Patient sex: M
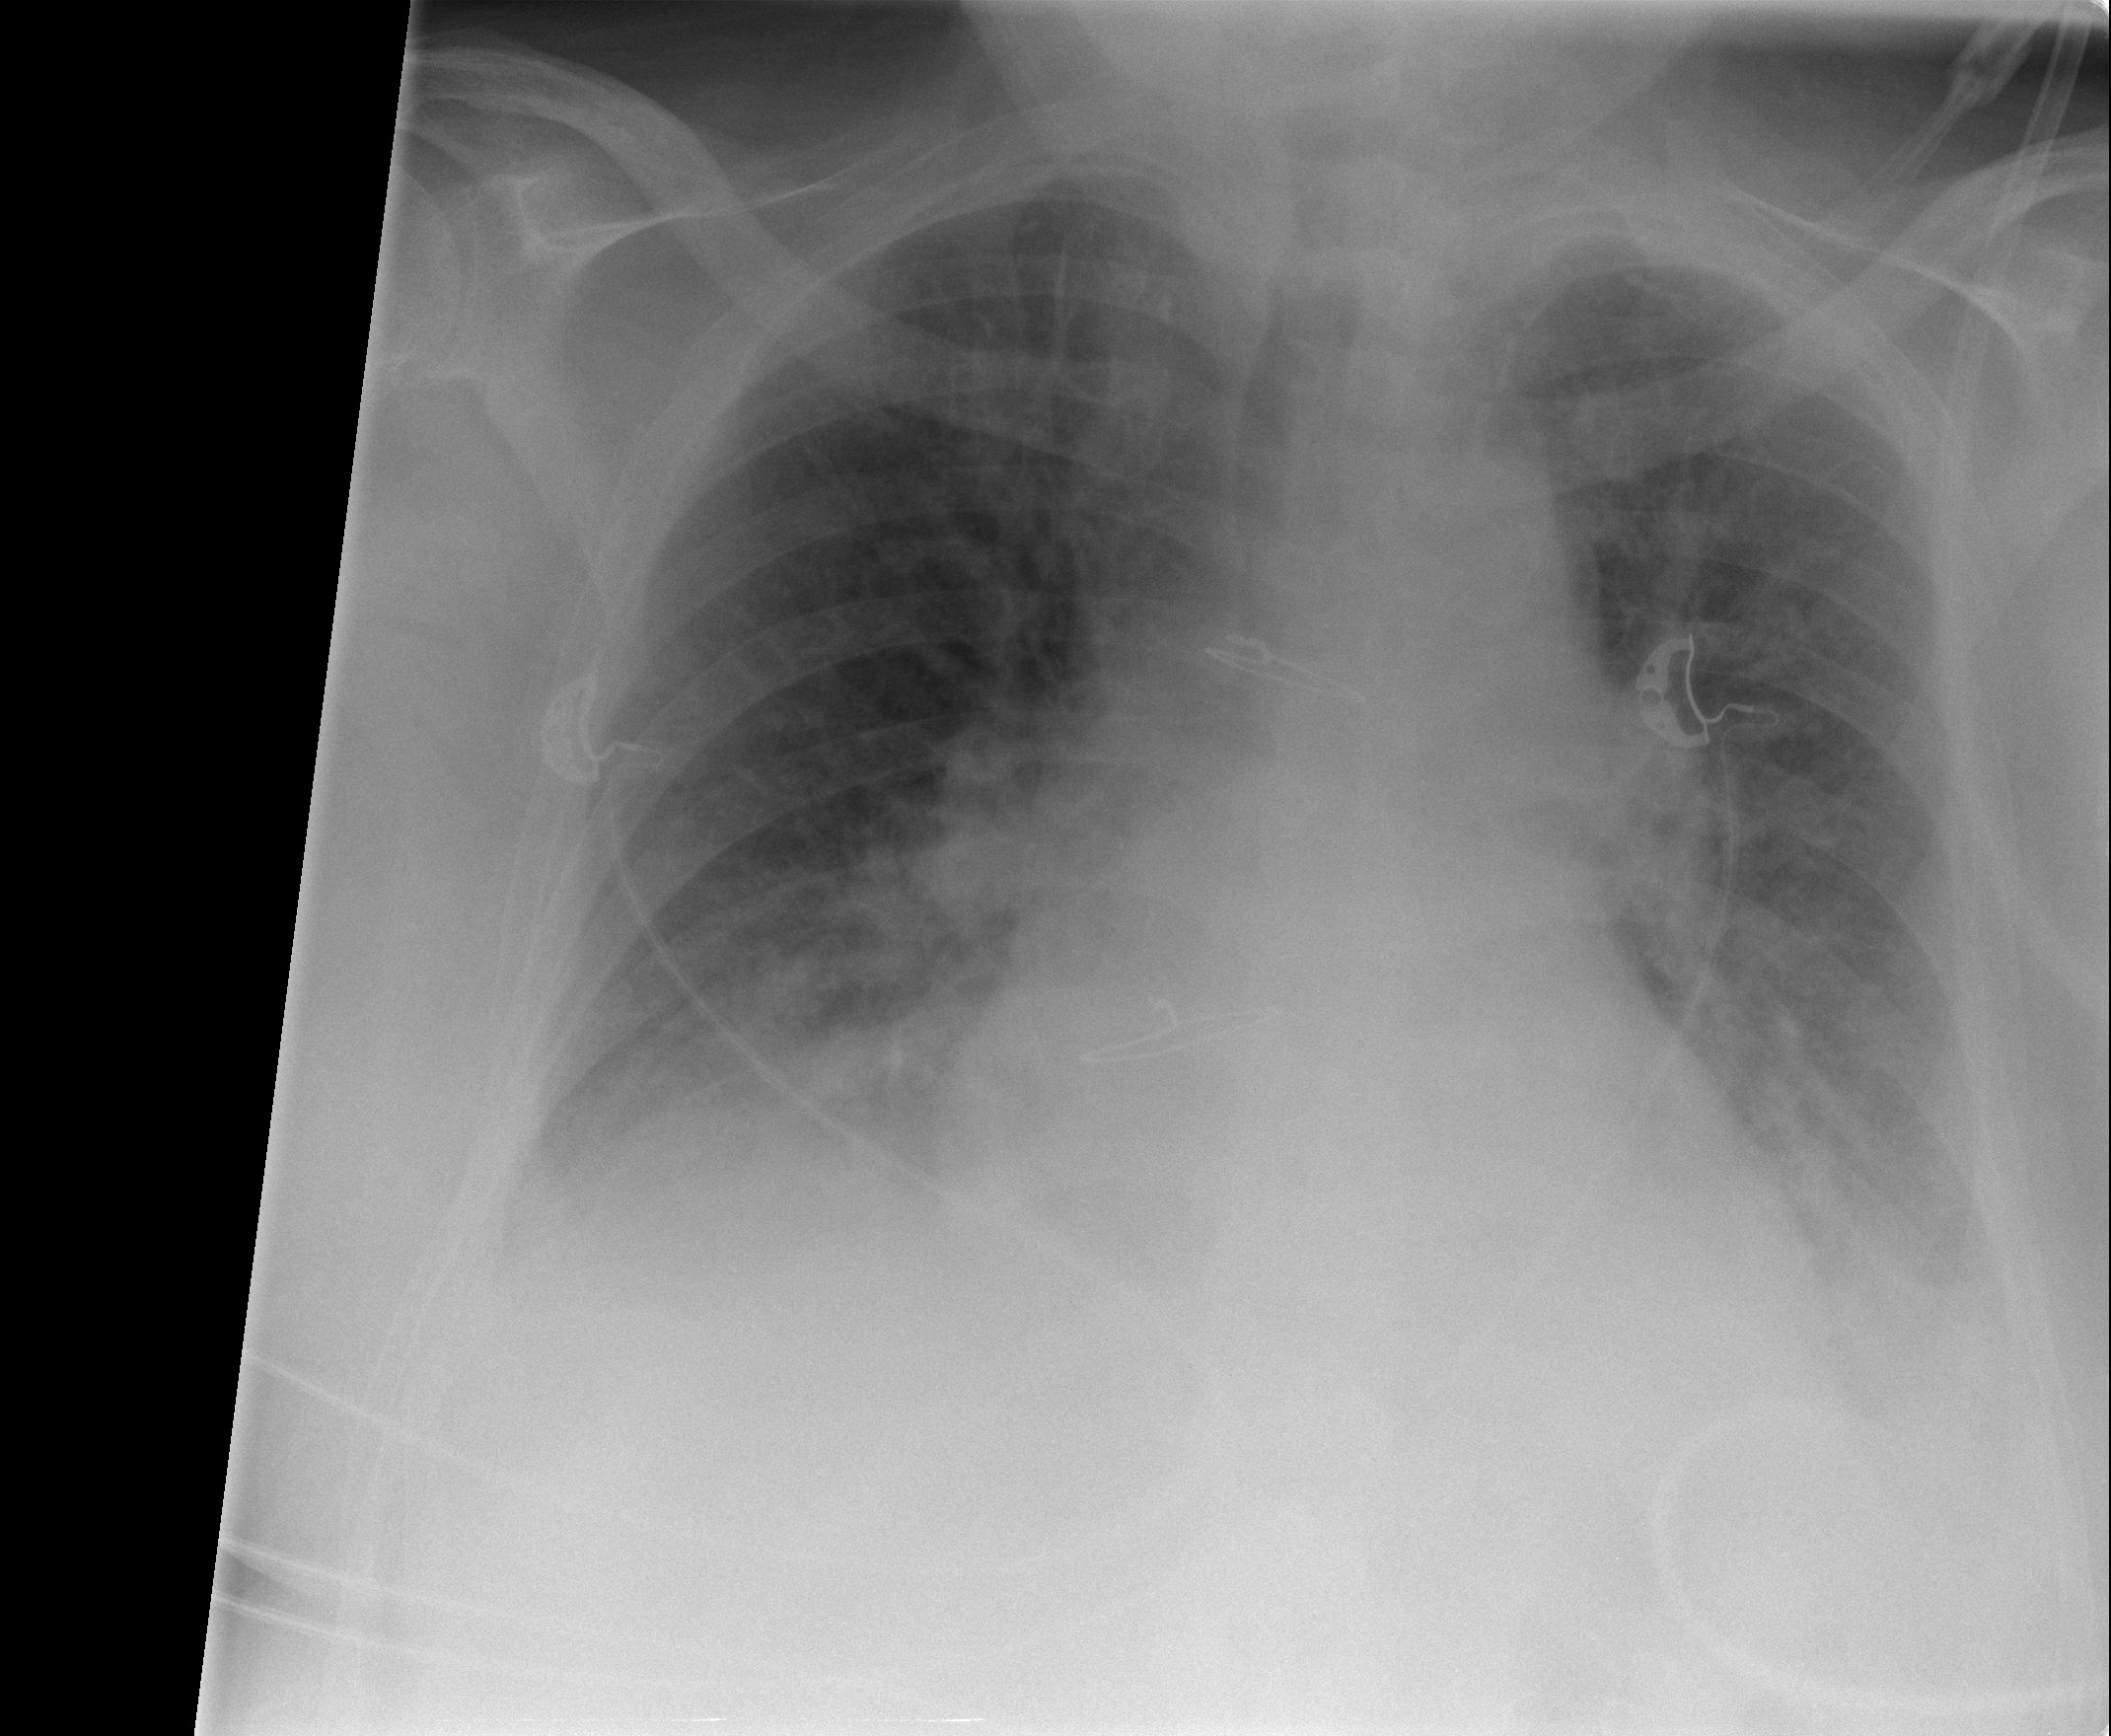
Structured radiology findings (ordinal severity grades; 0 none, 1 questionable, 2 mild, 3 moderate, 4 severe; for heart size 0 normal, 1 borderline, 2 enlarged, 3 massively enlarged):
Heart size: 2
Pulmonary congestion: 2
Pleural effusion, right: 2
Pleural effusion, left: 2
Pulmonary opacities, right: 3
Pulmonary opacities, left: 3
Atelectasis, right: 2
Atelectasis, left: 2